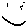
Label: smiley face